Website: macys
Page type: delivery-shipping
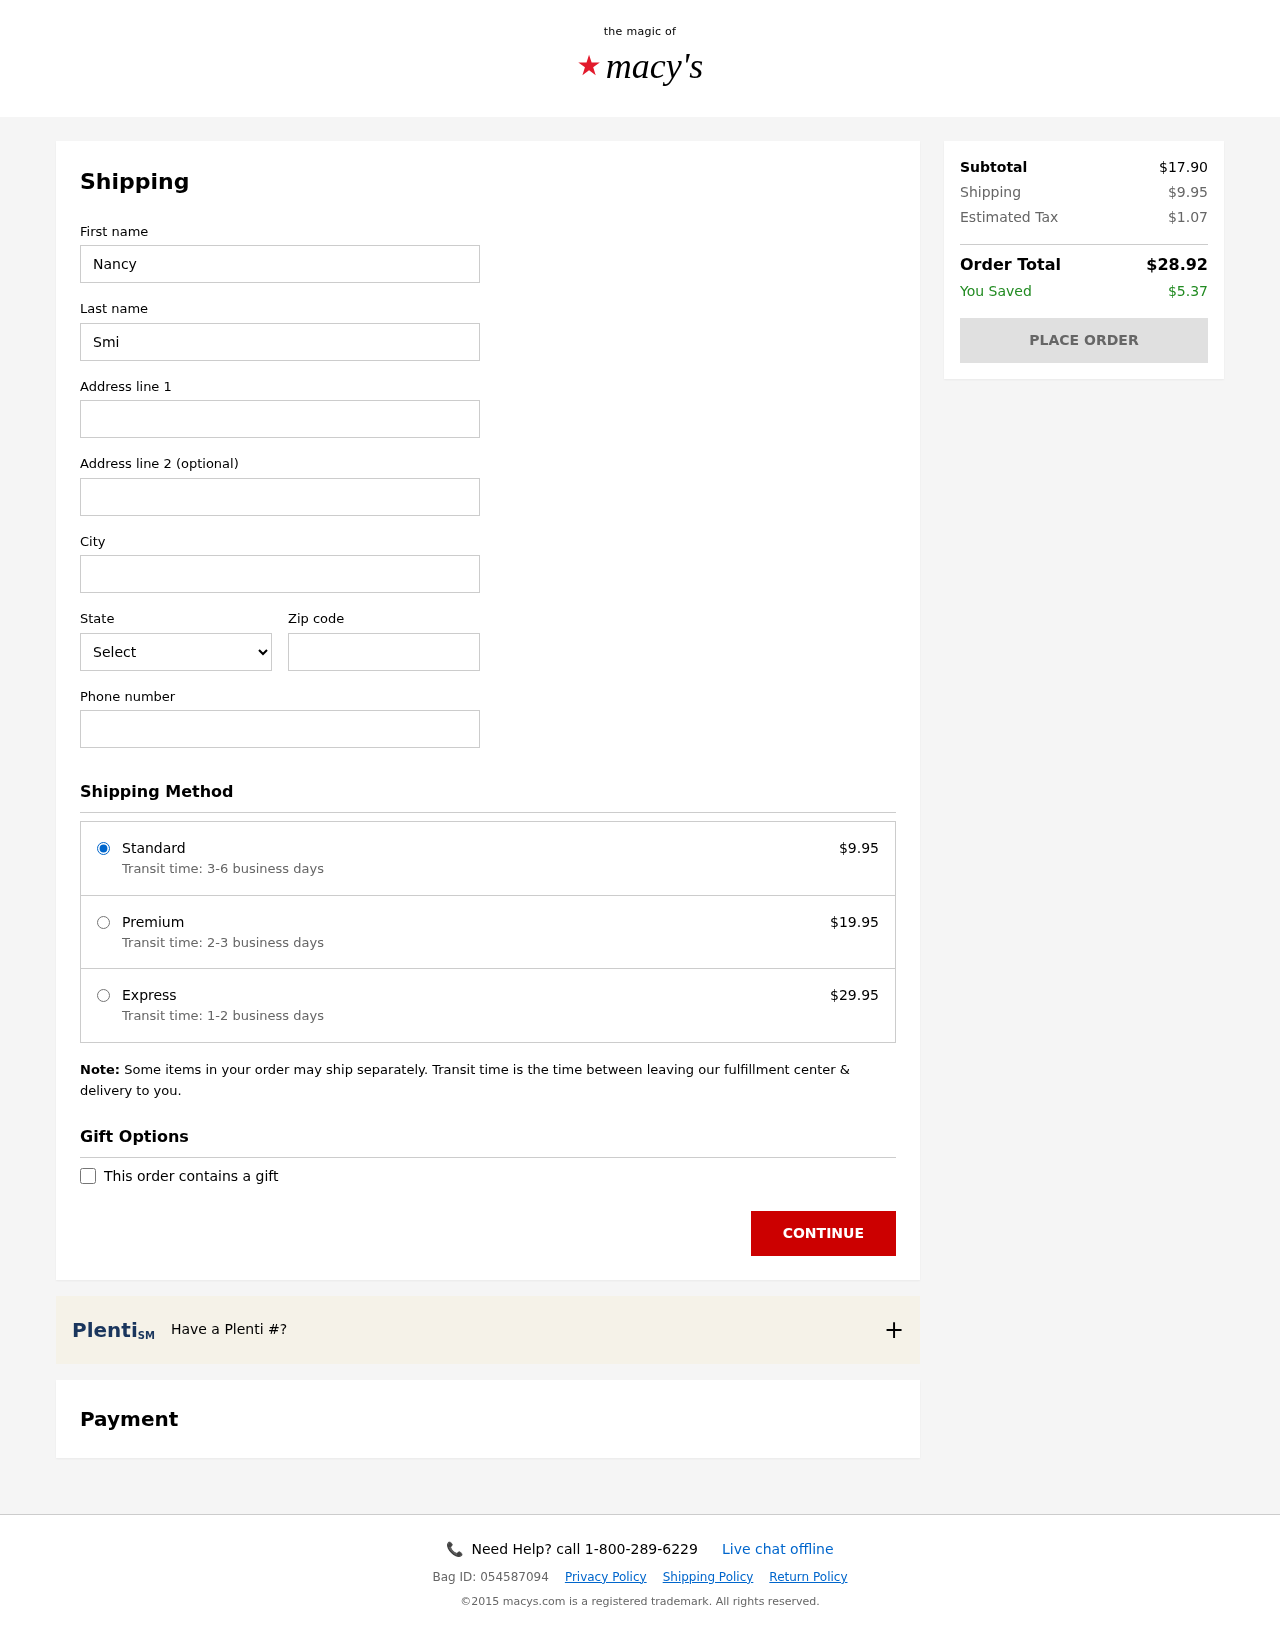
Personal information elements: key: PII_CITY
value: Hollowayshire
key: PII_FIRSTNAME
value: Nancy
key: PII_LASTNAME
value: Smith
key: PII_PHONE
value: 5657315807
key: PII_POSTCODE
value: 15287
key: PII_STATE_ABBR
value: MP
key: PII_STREET
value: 8938 Paul Orchard Apt. 697
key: PII_STREET2
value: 4592 Jacob Wall Apt. 009
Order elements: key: ORDER_SHIPPING_COST
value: $9.95
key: ORDER_SHIPPING_PREMIUM
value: $19.95
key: ORDER_SHIPPING_EXPRESS
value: $29.95
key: ORDER_SUBTOTAL
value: $17.90
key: ORDER_TAX
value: $1.07
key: ORDER_TOTAL
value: $28.92
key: ORDER_SAVINGS
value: $5.37